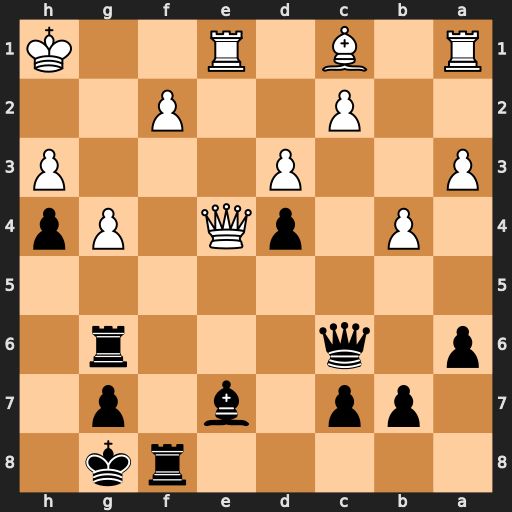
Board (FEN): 5rk1/1pp1b1p1/p1q3r1/8/1P1pQ1Pp/P2P3P/2P2P2/R1B1R2K
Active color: b
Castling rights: -
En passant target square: -
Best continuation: Re6 Qxc6 Rxe1+ Kg2 bxc6